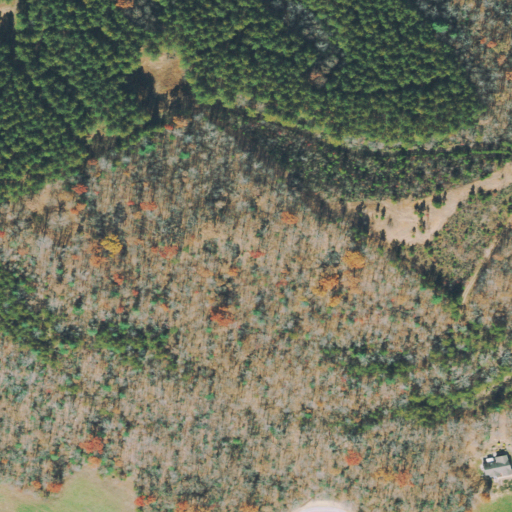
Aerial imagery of ridge(s) in Tennessee named Graves Ridge containing deciduous forest, evergreen forest, mixed forest, shrub, pasture, and open development